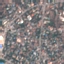
Label: Residential